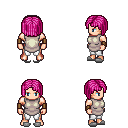
a pixel art fantasy rpg character, male body template, human, light skin, white tunic, white pants, pink pageboy hairstyle, leather bracers, white slippers, four views (front, back, left, right), 2x2 character sprite sheet, small pixel art, hard edges, no anti-aliasing